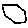
Label: hexagon